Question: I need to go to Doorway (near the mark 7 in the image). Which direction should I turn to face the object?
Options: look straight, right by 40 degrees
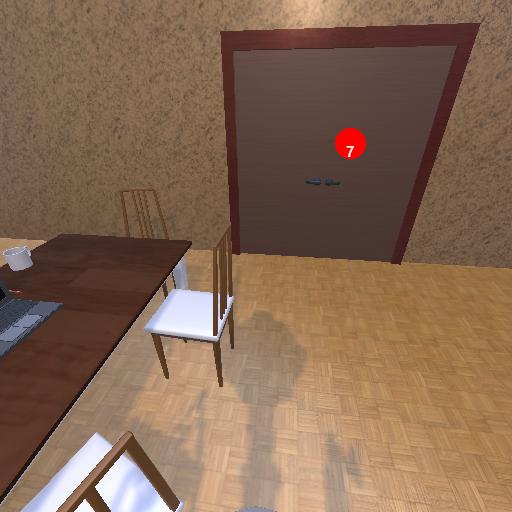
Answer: look straight